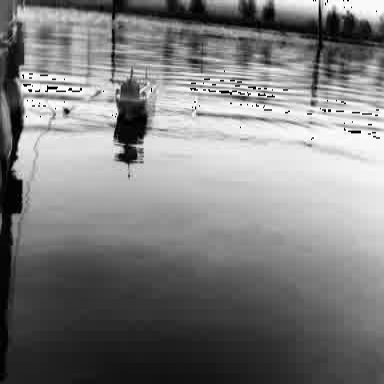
There is a liner in the infrared image.